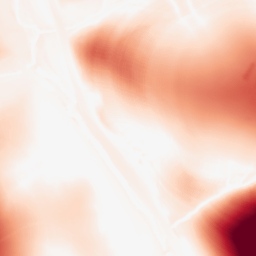
Category: morphological
Decomposition family: morphological
Decomposition parameters: operation: opening
size: 100
Upsampling method: bicubic_16x
Upsampling parameters: scale: 16
Upsampling scale: 16